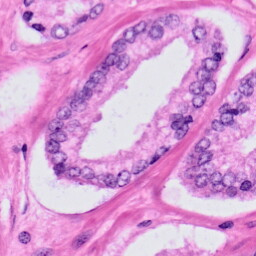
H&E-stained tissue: Prostate